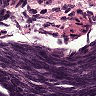
Metastatic tissue present: no